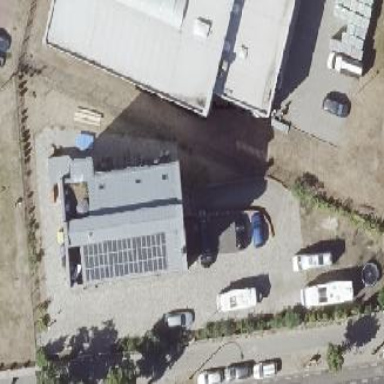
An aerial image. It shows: Commercial building with gabled roof.